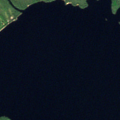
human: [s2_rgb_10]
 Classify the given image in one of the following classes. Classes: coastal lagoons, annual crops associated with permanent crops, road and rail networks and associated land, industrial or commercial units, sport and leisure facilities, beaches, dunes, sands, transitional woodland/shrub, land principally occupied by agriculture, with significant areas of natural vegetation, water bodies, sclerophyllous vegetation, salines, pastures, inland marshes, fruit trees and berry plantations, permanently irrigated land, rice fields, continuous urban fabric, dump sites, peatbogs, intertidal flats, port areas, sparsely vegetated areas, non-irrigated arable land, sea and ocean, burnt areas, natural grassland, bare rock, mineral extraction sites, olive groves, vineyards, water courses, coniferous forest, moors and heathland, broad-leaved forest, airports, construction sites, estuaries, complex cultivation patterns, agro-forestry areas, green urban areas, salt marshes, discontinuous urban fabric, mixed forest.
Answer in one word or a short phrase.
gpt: coniferous forest, water bodies